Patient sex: M
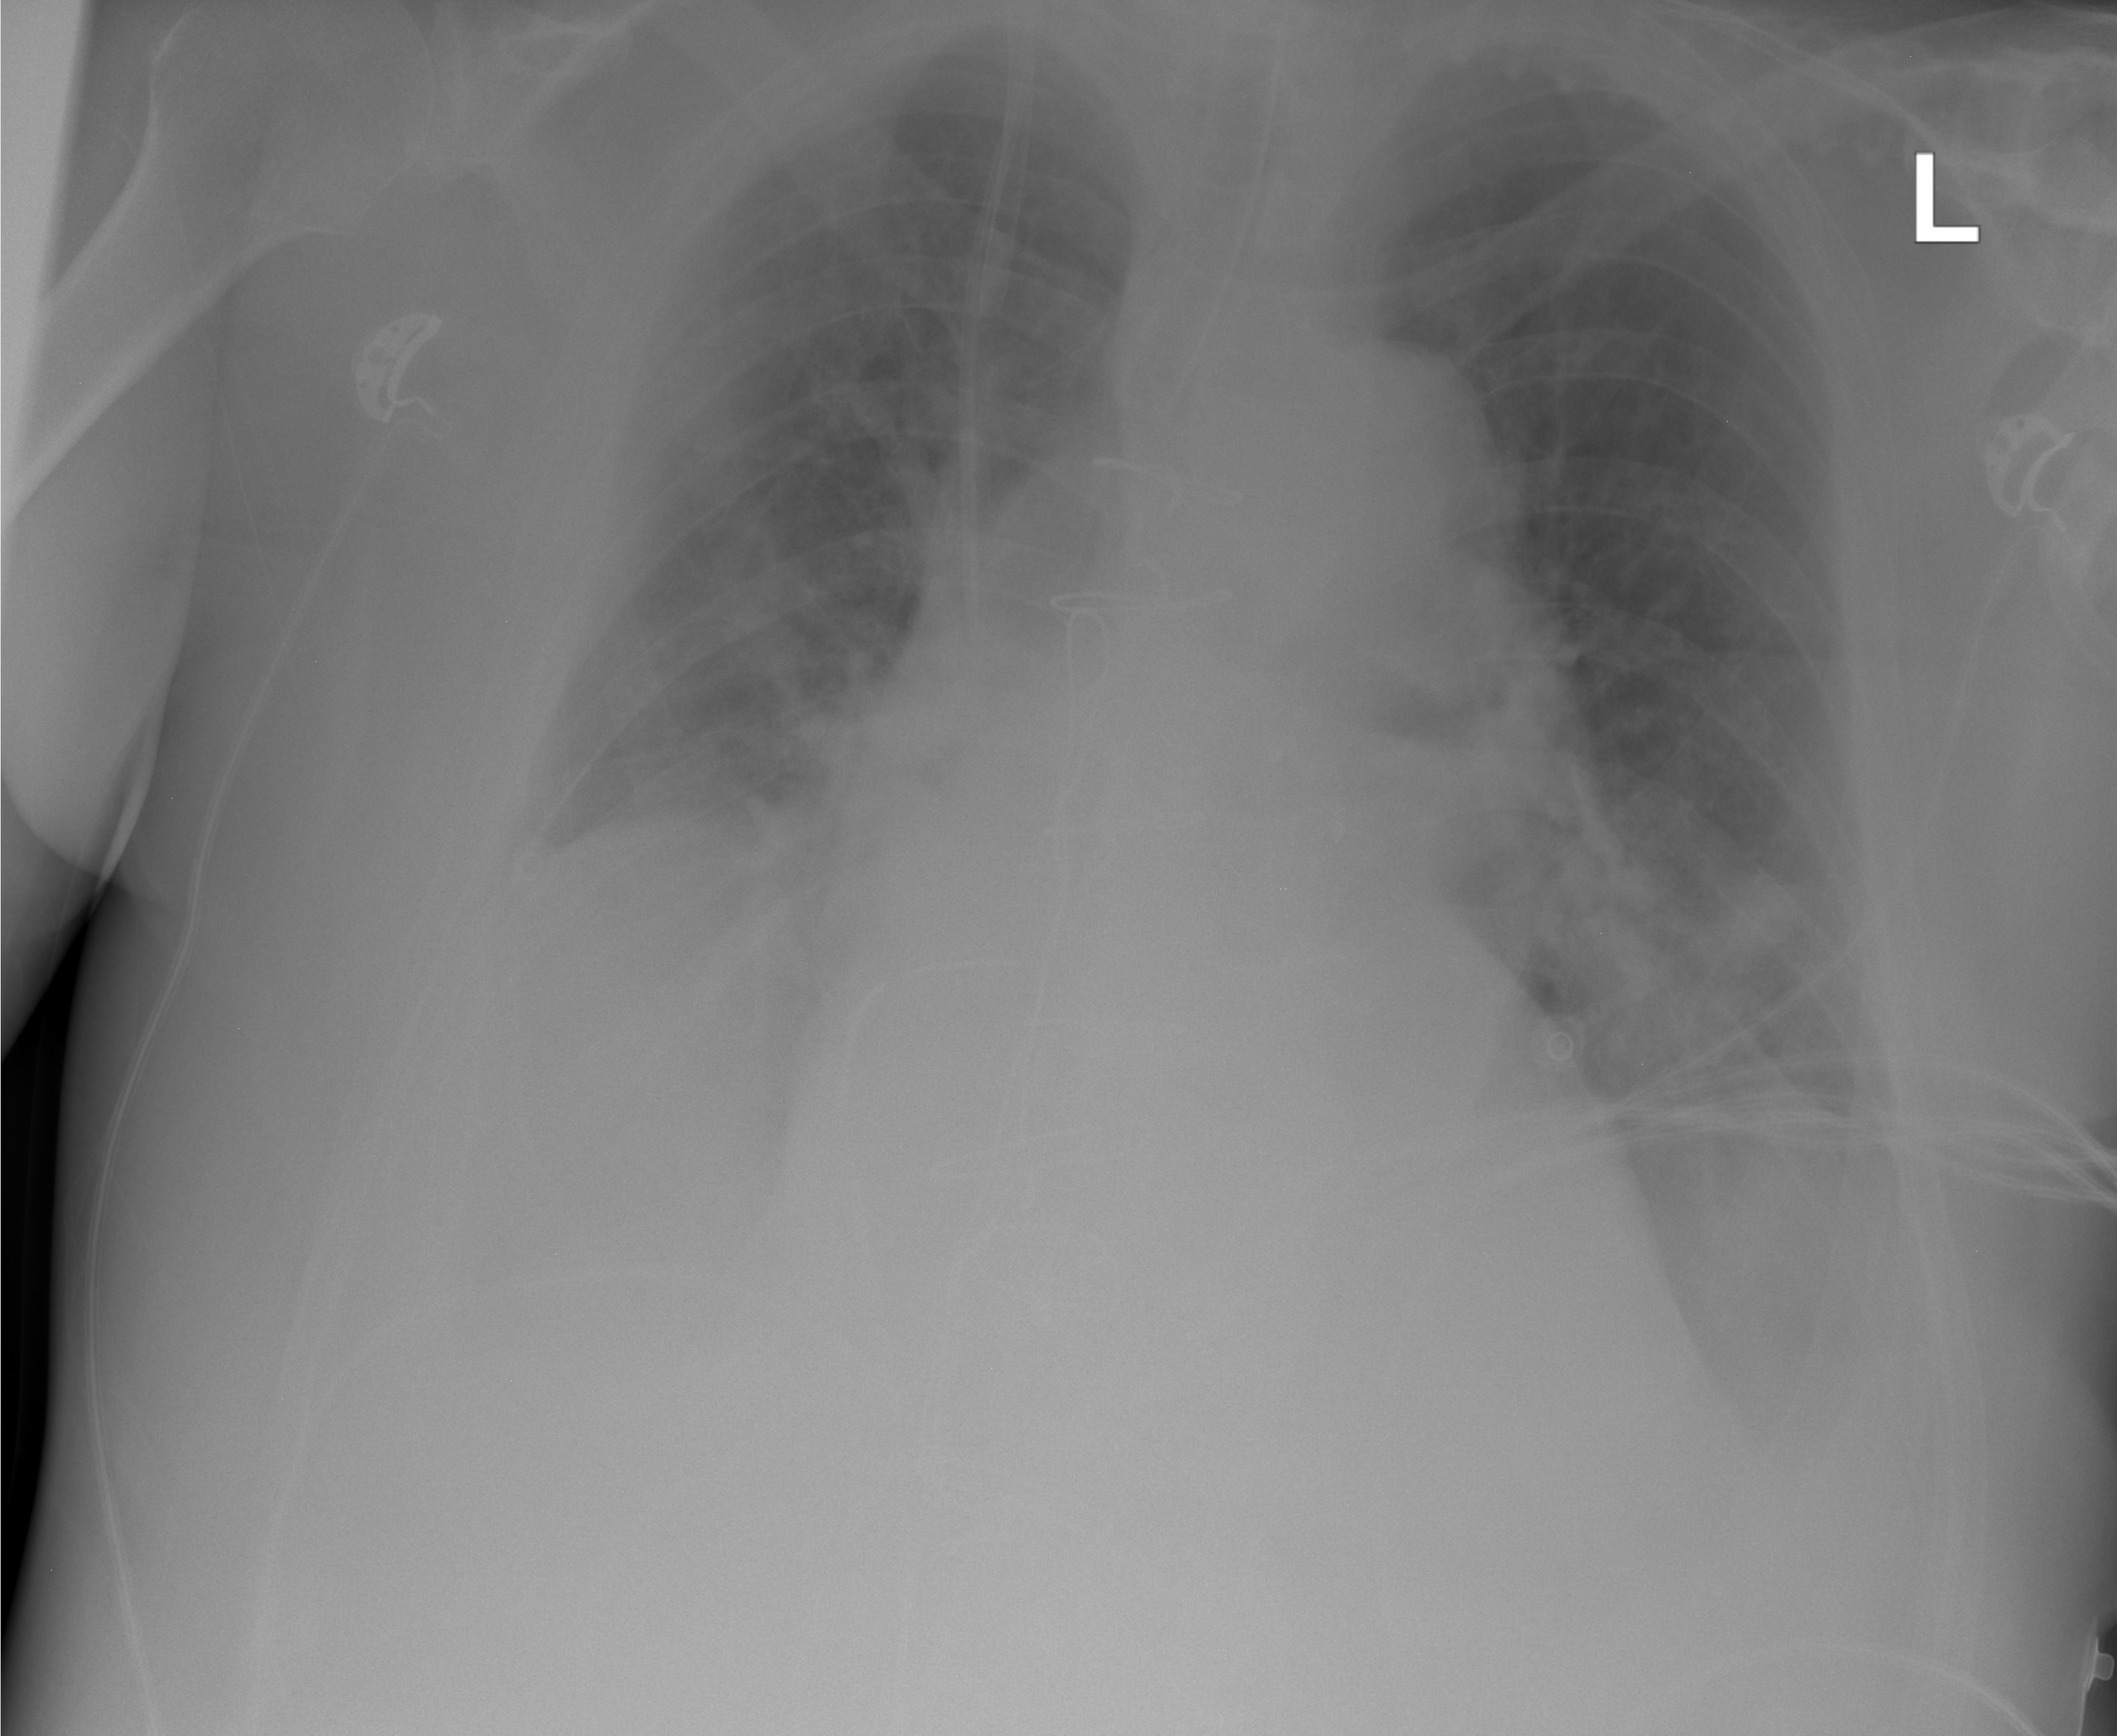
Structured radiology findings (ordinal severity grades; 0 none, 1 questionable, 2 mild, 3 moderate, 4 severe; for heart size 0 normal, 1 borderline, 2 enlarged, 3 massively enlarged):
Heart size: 2
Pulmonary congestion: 2
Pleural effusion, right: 2
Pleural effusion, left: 2
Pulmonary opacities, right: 0
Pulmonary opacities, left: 2
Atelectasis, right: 2
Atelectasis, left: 2